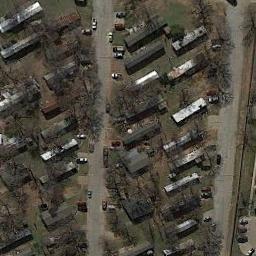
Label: mobile_home_park